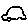
Label: car